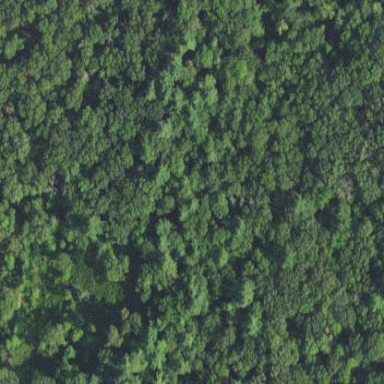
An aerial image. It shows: Mixed leaf woodland.